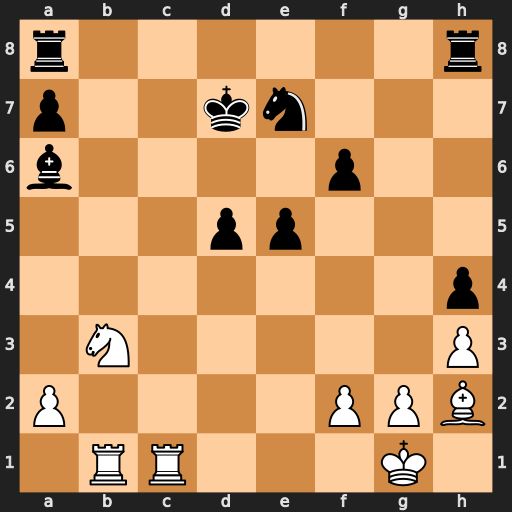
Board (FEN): r6r/p2kn3/b4p2/3pp3/7p/1N5P/P4PPB/1RR3K1
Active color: w
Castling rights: -
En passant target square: -
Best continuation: Nc5+ Kd6 Nxa6